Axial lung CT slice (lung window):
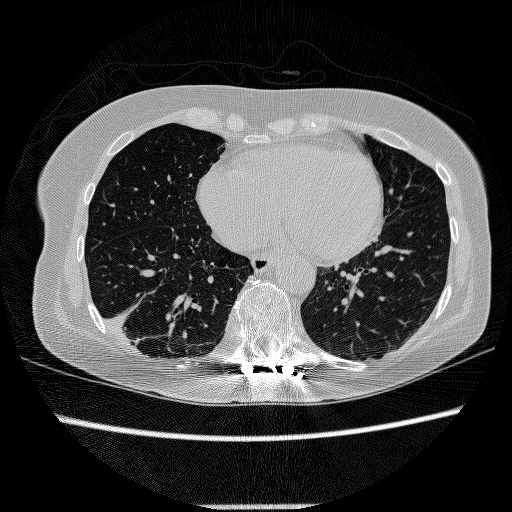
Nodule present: no